Question: What can cause a type-mismatch error in GHCi purely as a result of function composition? It's odd to see GHCi evaluate the following code:
'''
foldl (a . b . c) crackle pop <- GHCi evaluates this'
'''
...only to give an error after we try to evaluate the following:
'''
let snap = a . b . c <- GHCi evaluates this
foldl snap crackle pop <- GHCi reports an error (!)
'''
I am baffled by what I'm observing here in GHCi and am hoping someone can explain it (description included below image):

What do we see above?:
- First, we have a variable 'b' which is bound to the following list: '[(2,["Dipak"]), (2,["Andrew"]),(2,["Keone"])]'. 'b' is of type '[(Int,[String])]'. (See the first 'ghci>' prompt and the resulting output in the screenshot above.)- We then perform a fold on 'b', transforming it into the following type: 'Map (Integer, [String])'. We do so by using a folding function based on 'insertWith (++)' a starting accumulator that is an 'empty' map. The function is as follows (same as what follows the second 'ghci>' prompt in the screenshot above. (See second 'ghci>' prompt above.)'foldl' (flip $ uncurry (Map.insertWith (++))) (Map.fromList []) b'- Okay, cool; so far, so good- Given the 'foldl'' function above was a mouthful, I decided to compose a folding function (named 'foldingFunc') which was equal to 'flip $ uncurry (Map.insertWith (++))'. This is simply the first argument of 'foldl''in the expression above. (See 'let' expression in the third 'ghci>' prompt above.)- This is where I get confused: as a routine check, I perform the same 'foldl'' as above, except with 'foldingFunc' (in lieu 'flip $ uncurry (Map.insertWith (++))') which should simply be a cosmetic change...and now GHCi reports a type mismatch error (details above).
Can someone please help me understand why function composition led to an error (as a result of a type change) in this case? And what should I be doing differently?
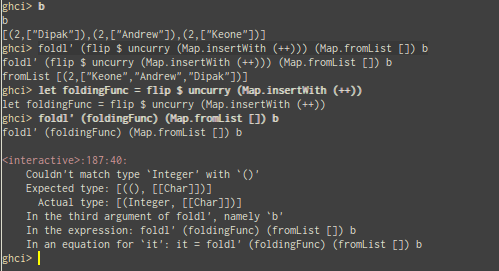
Answer: The dynamic duo of ghci's extended defaulting rules and the Dreaded Monomorphism Restriction strike again!
I'm guessing you're using a slightly out-of-date ghci, version 7.6 or earlier.
What happens is that 'foldingFunction' has as most general type
'''
foldingFunction :: Ord a => Map a [b] -> (a,[b]) -> Map a [b]
'''
, since it's a top-level definition without arguments and your version of ghci still has the monomorphism restriction, this isn't a 'good' type (it's polymorphic because of the context 'Ord a'), and the defaulting rules kick in. ghci tries to find a default instance for 'Ord a' - normally this would fail (since there is no 'Num'-like constraint), but ghci also considers '()' as a possible default. That works, so if ask ghci for the type of 'foldingFunction' you'll get
'''
foldingFunction :: Map () [b] -> ((), []) -> Map () []
'''
which is where your type error comes from. (I hope I've guessed correctly!)
---
There are a couple of ways around this:
1. Add an argument to foldingFunction: if you use foldingFunction m = (flip $ uncurry (Map.insertWith (++))) m or maybe nicer foldingFunction m (a,bs) = insertWith (++) a bs m it'll start working.
2. Switch off the monomorphism restriction, either by adding a {-# LANGUAGE NoMonomorphismRestriction #-} pragma at the top of your file, or doing it interactively by entering :set -XNoMonomorphismRestriction at ghci's command line.
3. Upgrade to a newer version of GHC (7.8.3 does the trick for me).
Both having the DMR off by default and the extended defaulting rules are fairly recent (last couple of years) additions to ghci, so it might even be that the book or text you're using are too old :)